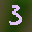
Label: 3